五年级 · 立体几何学
用几块边长为 1 厘米的正方体木块摆成一个立体图形, 右图分别是从不同方向观察这个立体图形。这个立体图形的体积是( )立方厘米。

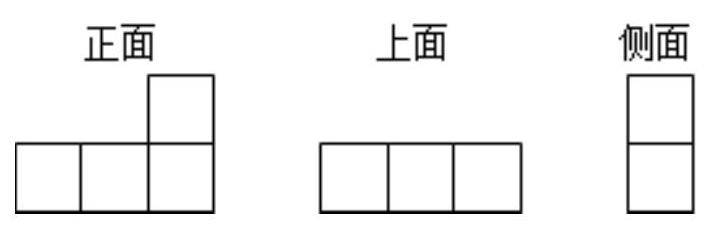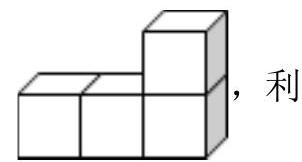
答案: 解4

【分析】这个几何体从正面看, 有 4 个小正方形, 说明至少有 4 个小正方体, 从上面看有 3 个小正方

形, 说明这个几何体是摆成一排, 结合从侧面看到的图形, 这个几何体摆法如图:

用正方体的体积公式求出一个小正方体的体积, 再乘小正方体的个数, 即可求出这个立体图形的体积。
【详解】根据分析得, 这个立体图形是由 4 个小正方体组合而成。

$1 \times 1 \times 1 \times 4=4$ （立方厘米）

【点睛】此题的解题关键是通过三视图来确定几何体的摆法, 再利用正方体的体积公式求解。